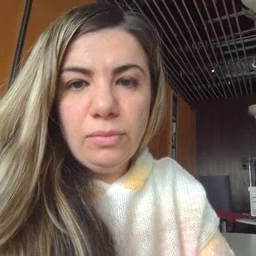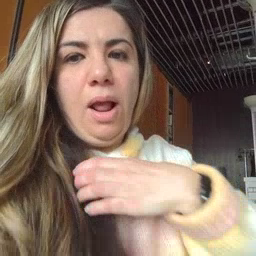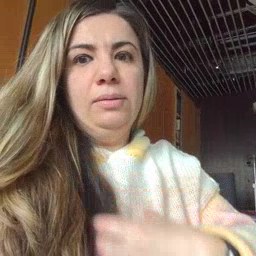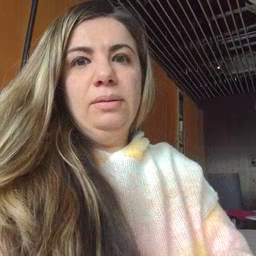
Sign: hungry